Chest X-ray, PA view. Patient: 56 years old, sex F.
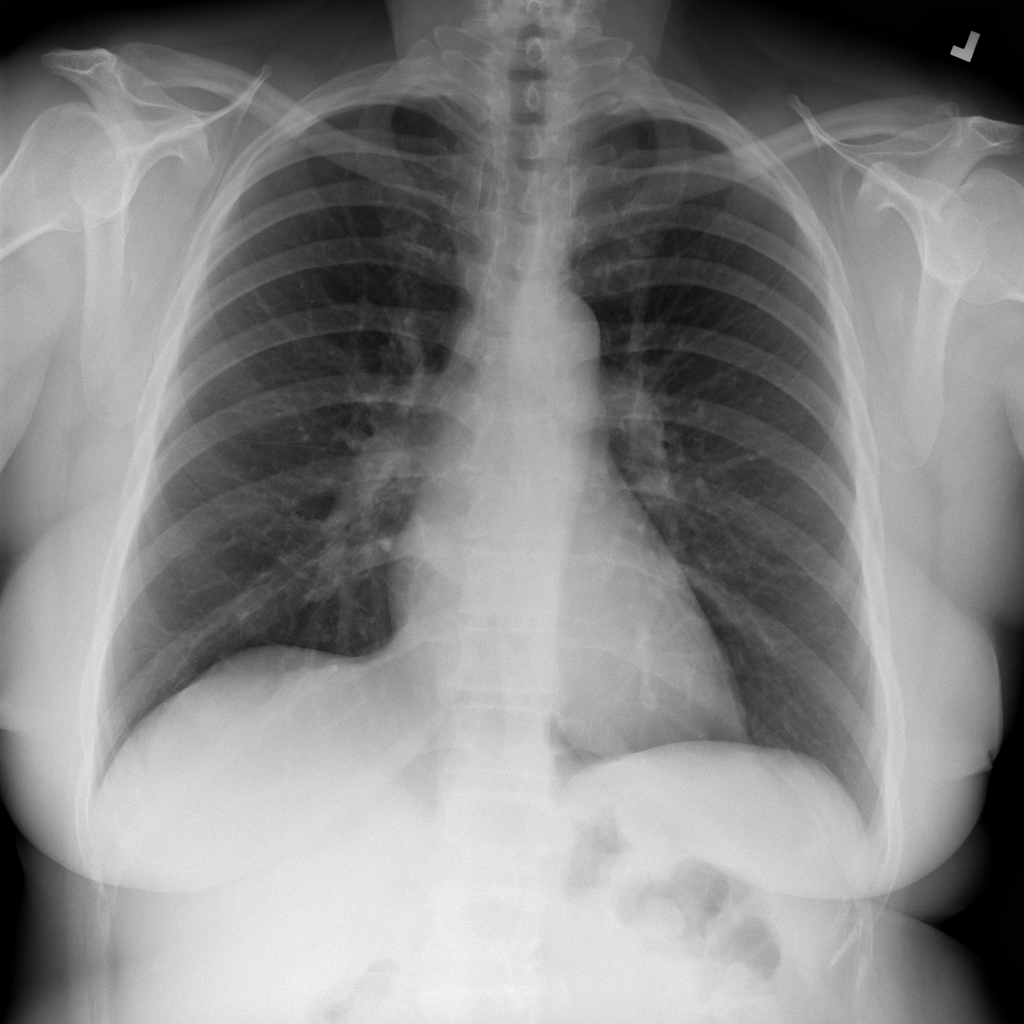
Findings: No Finding